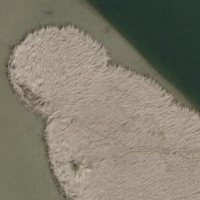
EUNIS habitat code: 15
Species observed at this site:
Anas crecca
Sus scrofa
Tringa stagnatilis